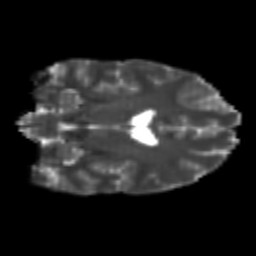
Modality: T2w
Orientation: coronal
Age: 25
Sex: male
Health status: healthy
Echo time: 0.074 s